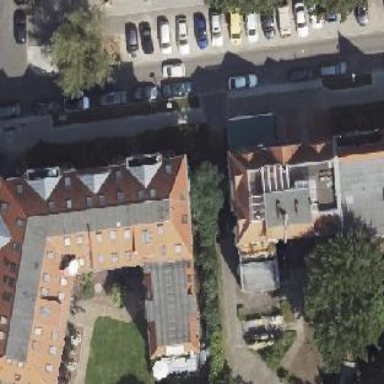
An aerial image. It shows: Residential building with quadruple saltbox roof shape.